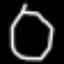
Label: octagon